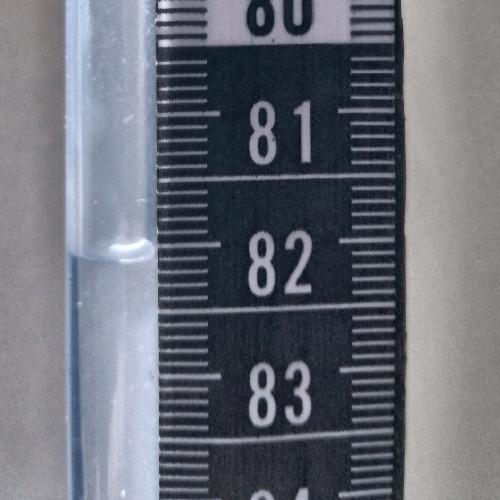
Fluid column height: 82.1 cm